Platform: macOS
Application: Chrome
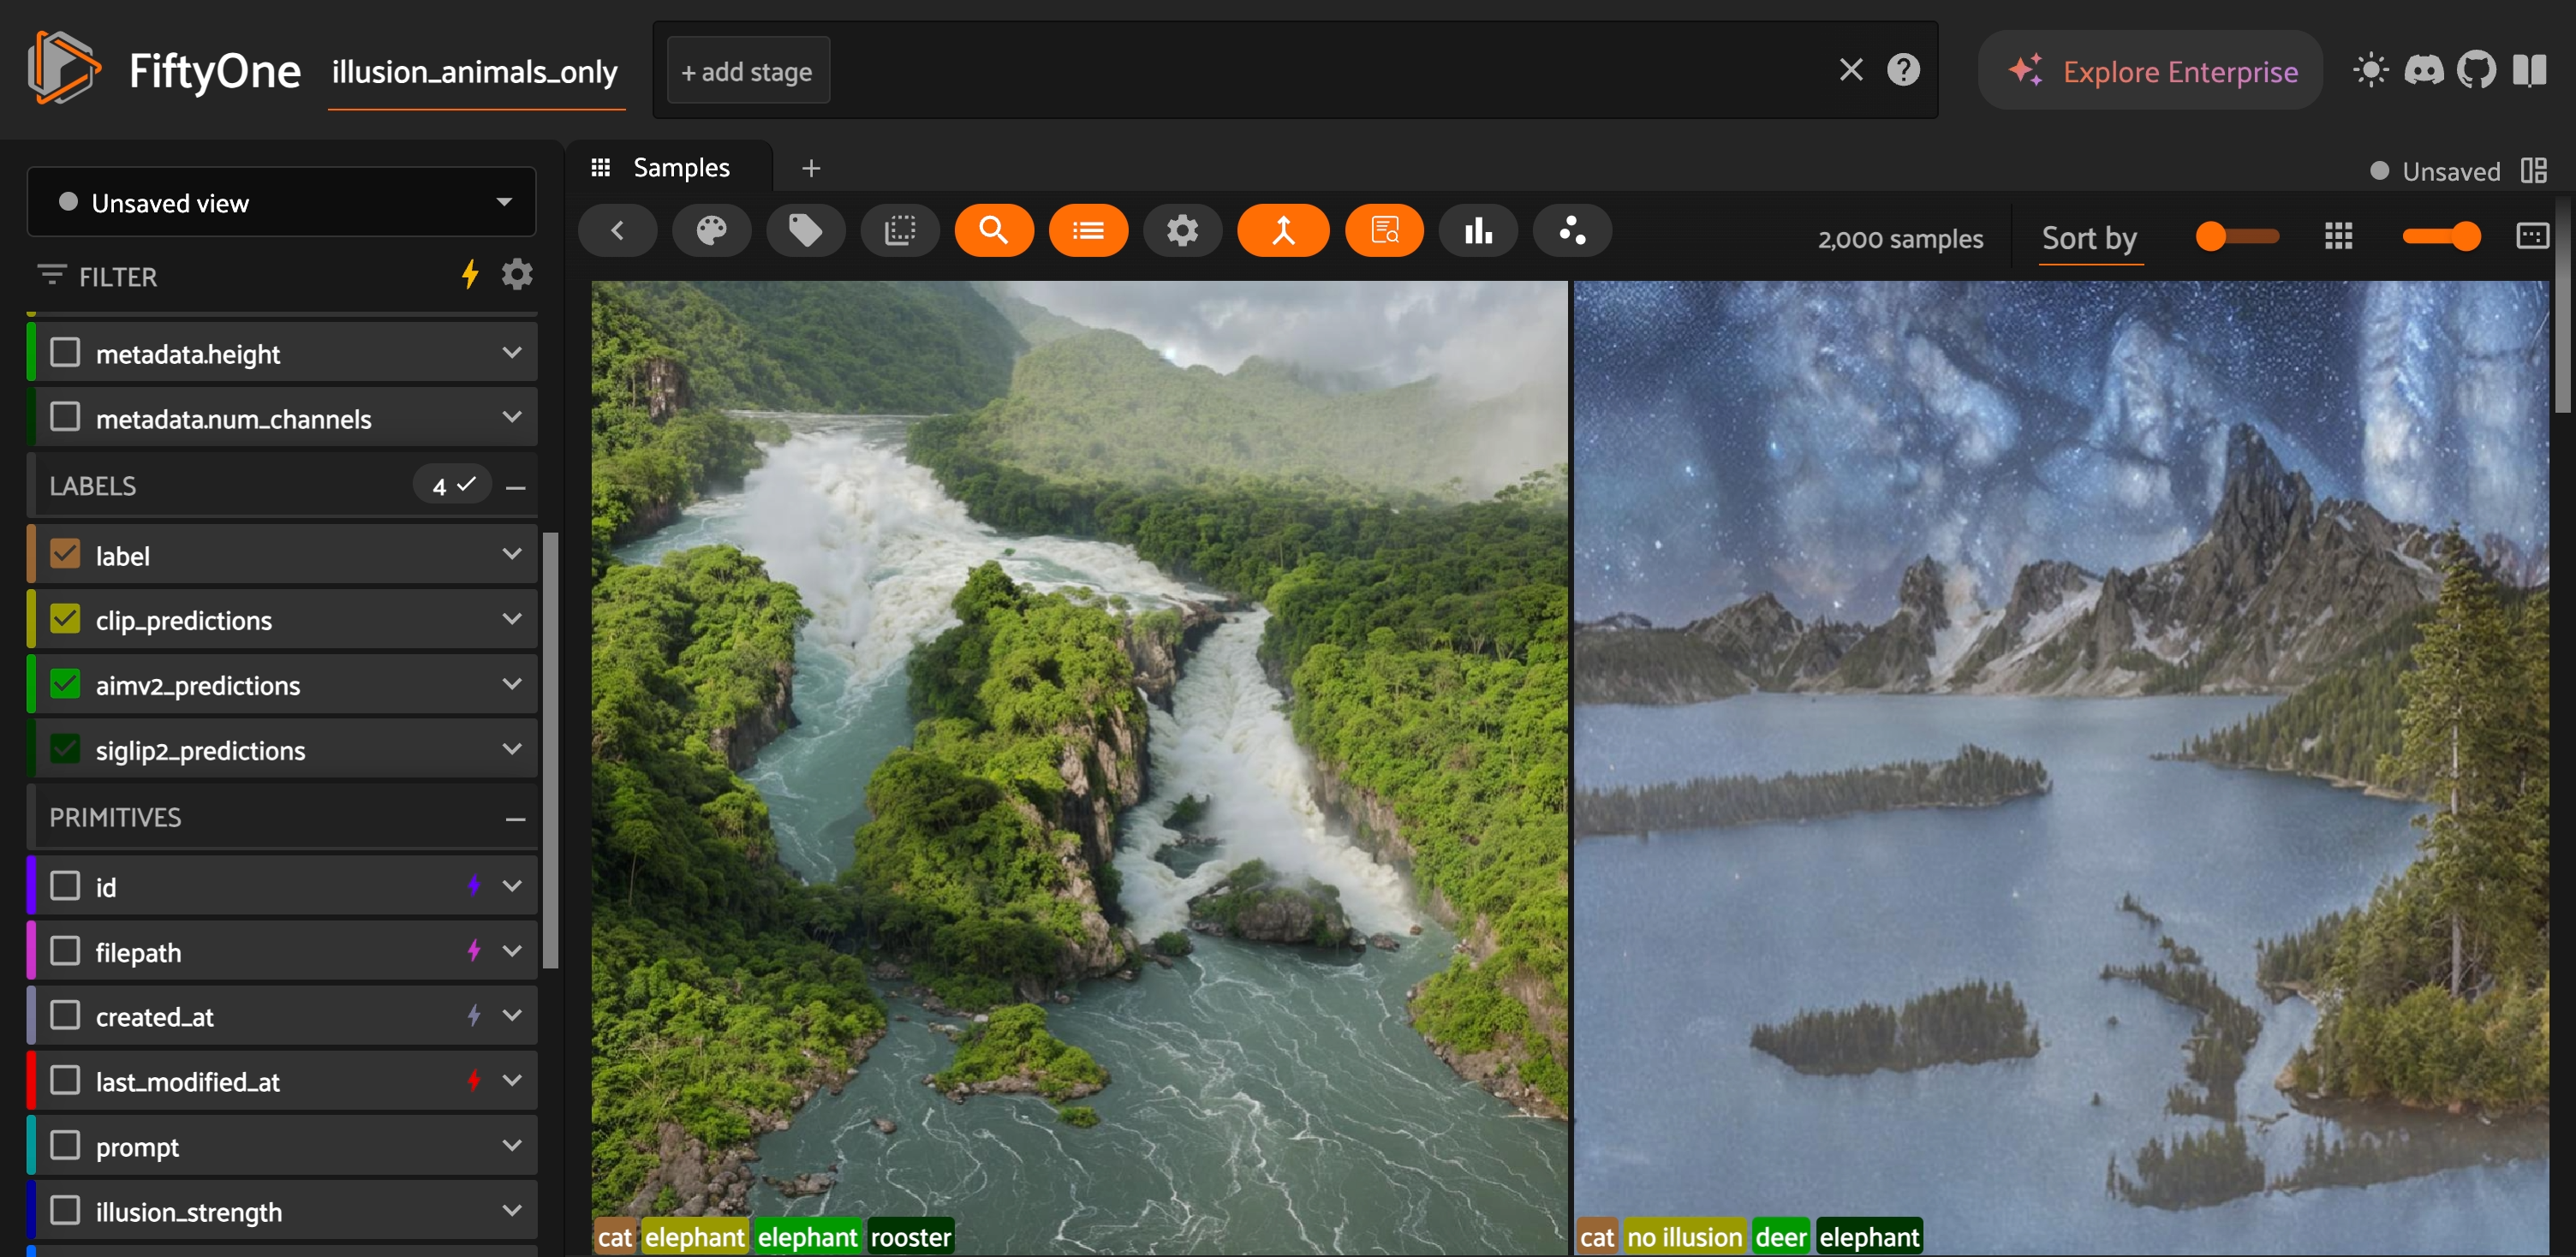
task_description: Show available filter options for the label field in the labels group
action_type: click
element_info: Icon
steps_since_start: 1